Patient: sex M, age 36
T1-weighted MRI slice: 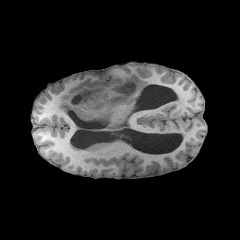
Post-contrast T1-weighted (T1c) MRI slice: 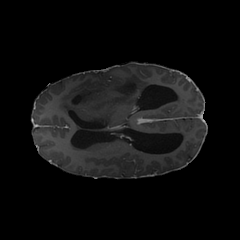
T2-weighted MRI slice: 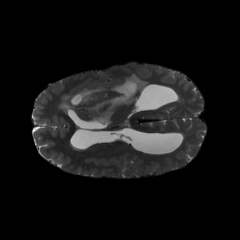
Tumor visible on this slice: yes
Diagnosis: Astrocytoma, IDH-mutant
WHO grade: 4